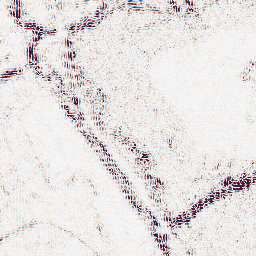
Category: wavelet
Decomposition family: wavelet_dwt
Decomposition parameters: wavelet: sym4
level: 2
Upsampling method: sinc_hamming
Upsampling parameters: scale: 2
kernel_size: 8
Upsampling scale: 2